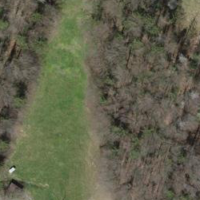
EUNIS habitat code: 44
Species observed at this site:
Mercurialis perennis